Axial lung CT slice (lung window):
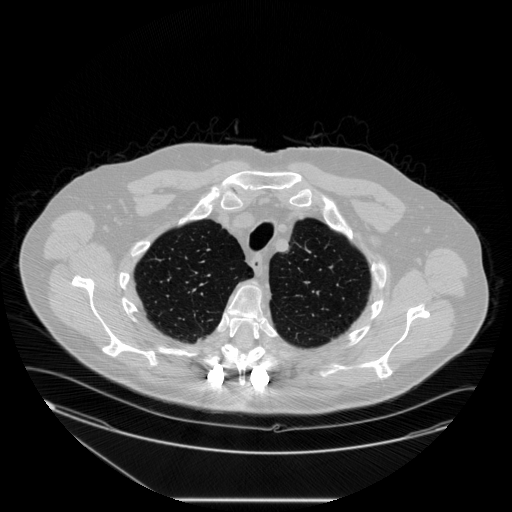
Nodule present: no